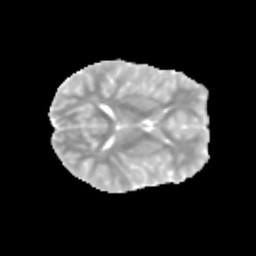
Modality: MD
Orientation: axial
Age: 11
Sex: male
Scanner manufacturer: siemens
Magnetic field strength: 3 T
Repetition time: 3.8 s
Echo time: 0.07 s